Question: I have a job-tracking system, and there is a query that returns results of all jobs that are overdue.
I have a form that displays each of these jobs one-by-one, and has two buttons (Job has been completed, and Job not completed). Not completed simply shows the next record.
I cannot find a way to get access to the current record to update it's contents if the "Has been Completed" button is pressed, the closest I can get is the long number which represents the records position in the form.
The VBA to get the index of the record in the form is as follows.
'''
Sub Jobcompleted(frm As Form)
Dim curr_rec_num As Long
curr_rec_num = frm.CurrentRecord
End Sub
'''
This is my first shot at VBA, and after an hour of searching I cannot find anything to solve my problem.
Am I going about this the entirely wrong way? Working in Microsoft Access 2007
All tables are normalized
Vehicle Table: Contains vehicle_id(pk), as well as rego and model etc
Job Table: Contains job_id(pk), vehicle_id(fk) and other info about what needs to happen, as well as the next occurance date, days between each occurance of the job (all jobs repeat) and other info
Job History Table: Contains job_history_id(pk), job_id(fk), date completed and comments
When the job completed button is pressed, it should create a new entry in the job history table with the current date, any comments and the job id
This is the script I am trying to get working
'''
Private Sub Command29_Click()
Dim strSQL1 As String
Dim strSQL2 As String
Set Rs = CurrentRs
Set db = CurrentDb
strSQL1 = "INSERT INTO completed_jobs(JOB_ID, DATE_COMPLETED, COMMENTS) VALUES " & Rs!job.ID & ", " & Date
db.Execute strSQL1, dbFailOnError
strSQL2 = "UPDATE job SET JOB_NEXT_OCCURANCE = JOB_NEXT_OCCURANCE+JOB_RECURRANCE_RATE WHERE job.ID = Rs!job.ID"
db.Execute strSQL2, dbFailOnError
End Sub
'''
Note: Line 'Set Rs = CurrentRs' is completely incorrect, I believe this is what I need to figure out? This is called on button-press
I am posting an image which shows the form (non-continuous).
@HansUp, I get what you are saying, but I dont quite think it's applicable (I did not provide enough information first time around for you to understand I think)
@sarh I believe this Recordset that you are talking about is what I need, however I cannot figure out how to use it, any hints?
@Matt I am 90% sure I am using a bound form (Like I said, new to Access, been looking at everything people have suggested and learning as I go). There is of course an ID for the job (Just not shown, no need to be visible), but how would I access this to perform an operation on it? SQL I can do, integrating with Access/VBA I am new at

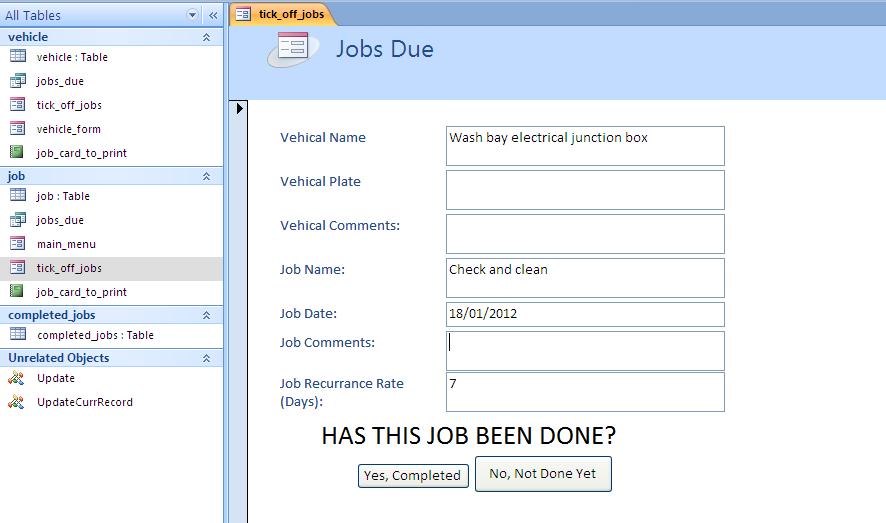
Answer: As I understand your situation, your form is data-bound bound (you can get record index), so - your form already located on this record. If you need to update some field of underlying dataset, you can write something like
'''
Me!SomeField = ...
DoCmd.RunCommand acCmdSaveRecord
'''
If your form has control bound to "SomeField", then the form will be updated automatically.
If this will not help, you can look to a couple of another directions:
1) Update records using SQL code. For example, you have ID of record that should be updated in the form data set, so you can write something like:
'''
Call CurrentDB.Execute( _
"UPDATE SomeTable SET SomeField = SomeValue WHERE SomeTableID = " & Me!SomeTableID, dbSeeChanges)
'''
2) You can look at the Bookmark property - both Recordset and Form has this property, it describes the record position. So you can write something like this (not the best example, but can help you to get an idea):
'''
Dim Rs as Recordset
Set Rs = Me.RecordsetClone 'make a reference copy of the form recordset
Rs.Bookmark = Me.Bookmark 'locate this recordset to the form current record
'''